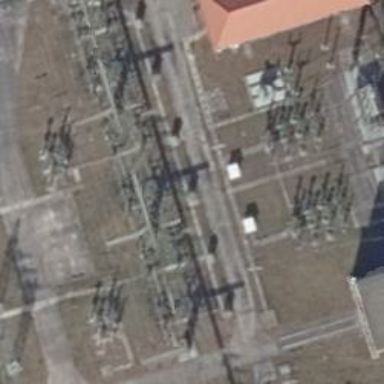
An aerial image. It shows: Power line with 3 cables in bay configuration.